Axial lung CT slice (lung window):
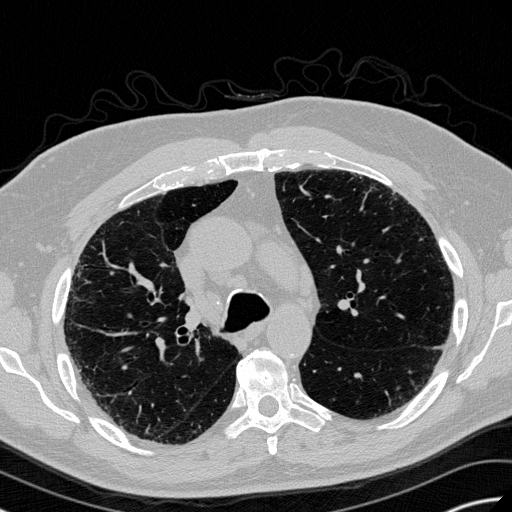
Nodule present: no